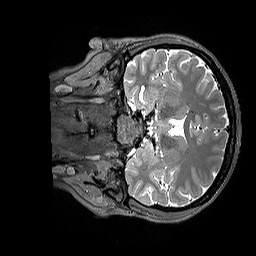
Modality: T2w
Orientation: coronal
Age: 28
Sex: female
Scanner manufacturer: siemens
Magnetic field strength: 3 T
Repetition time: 3.2 s
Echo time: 0.408 s